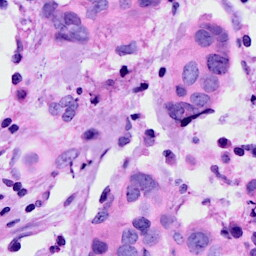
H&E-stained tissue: Breast